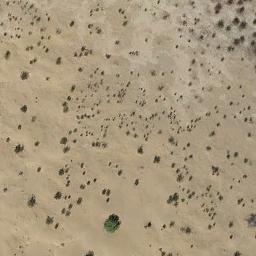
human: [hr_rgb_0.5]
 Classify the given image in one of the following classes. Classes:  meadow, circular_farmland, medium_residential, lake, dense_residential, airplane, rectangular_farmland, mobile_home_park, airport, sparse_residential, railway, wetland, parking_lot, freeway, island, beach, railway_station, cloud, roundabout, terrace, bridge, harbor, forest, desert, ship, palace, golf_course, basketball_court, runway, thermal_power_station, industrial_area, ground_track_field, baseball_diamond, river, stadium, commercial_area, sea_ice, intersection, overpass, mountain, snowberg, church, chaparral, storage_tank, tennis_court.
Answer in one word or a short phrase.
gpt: chaparral